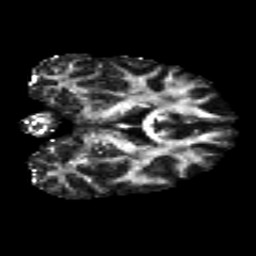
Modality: FA
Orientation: coronal
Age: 21
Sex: male
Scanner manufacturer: siemens
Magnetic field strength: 3 T
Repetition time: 8.8 s
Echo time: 0.085 s